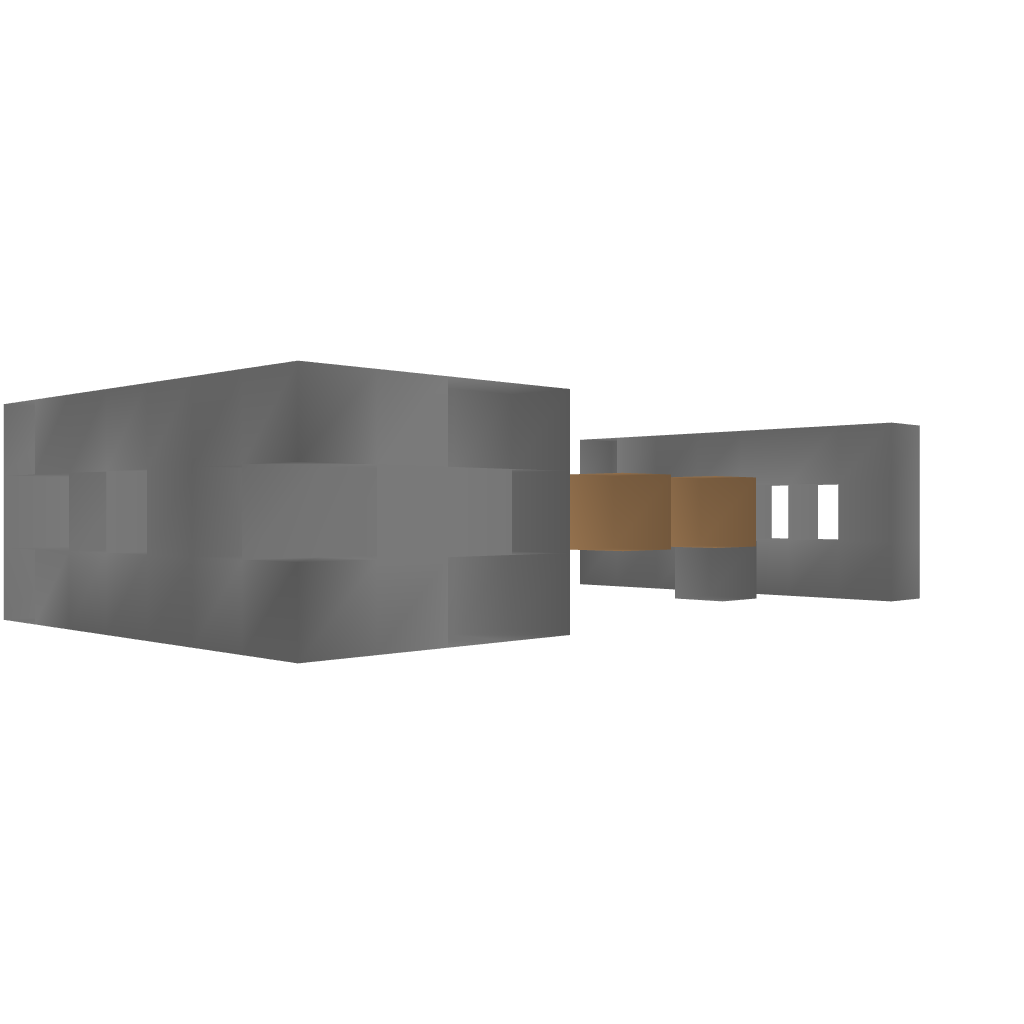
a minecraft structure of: The Trail Machine bad low quality